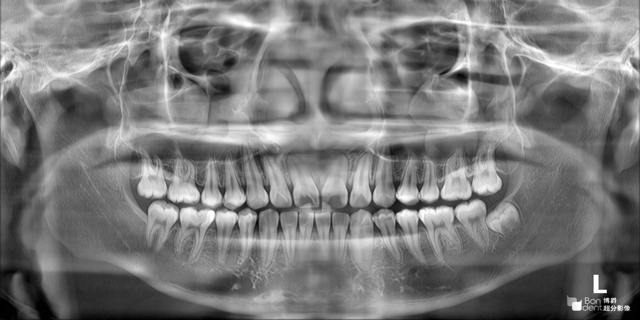
adult